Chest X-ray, AP view. Patient: 24 years old, sex M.
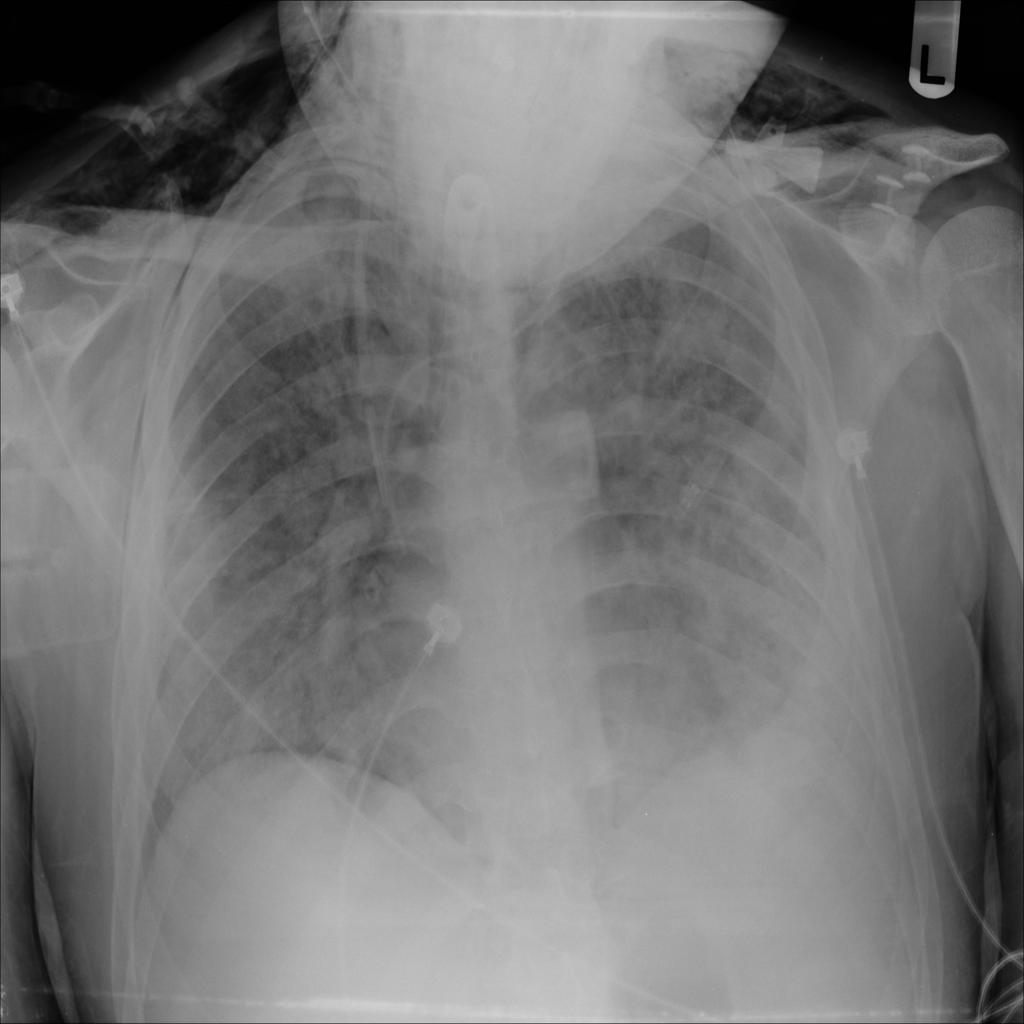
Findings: No Finding